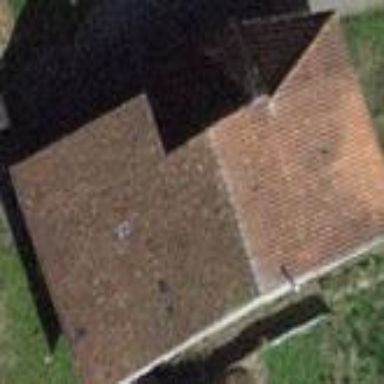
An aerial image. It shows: Museum with tiled roof.